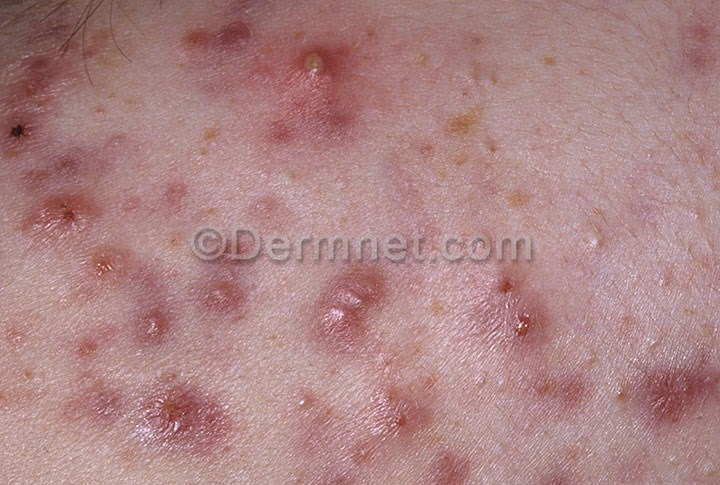
Disease: Acne and Rosacea Photos